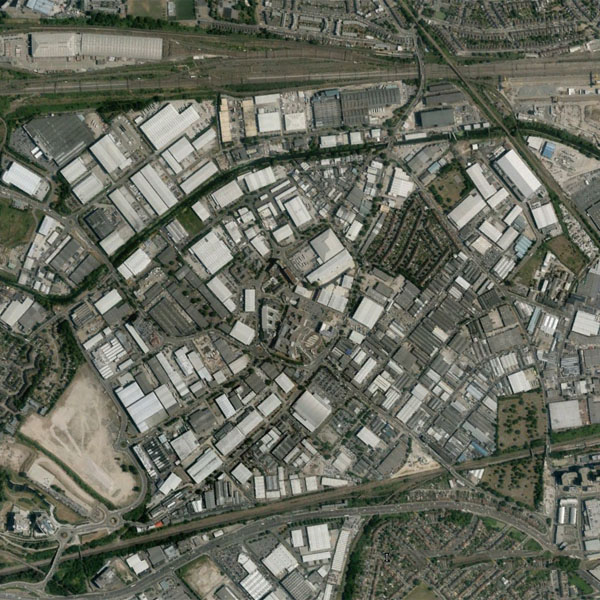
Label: Industrial